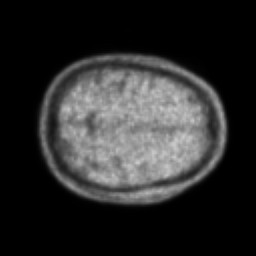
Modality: PET
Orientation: axial
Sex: male
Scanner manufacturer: ge